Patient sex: M
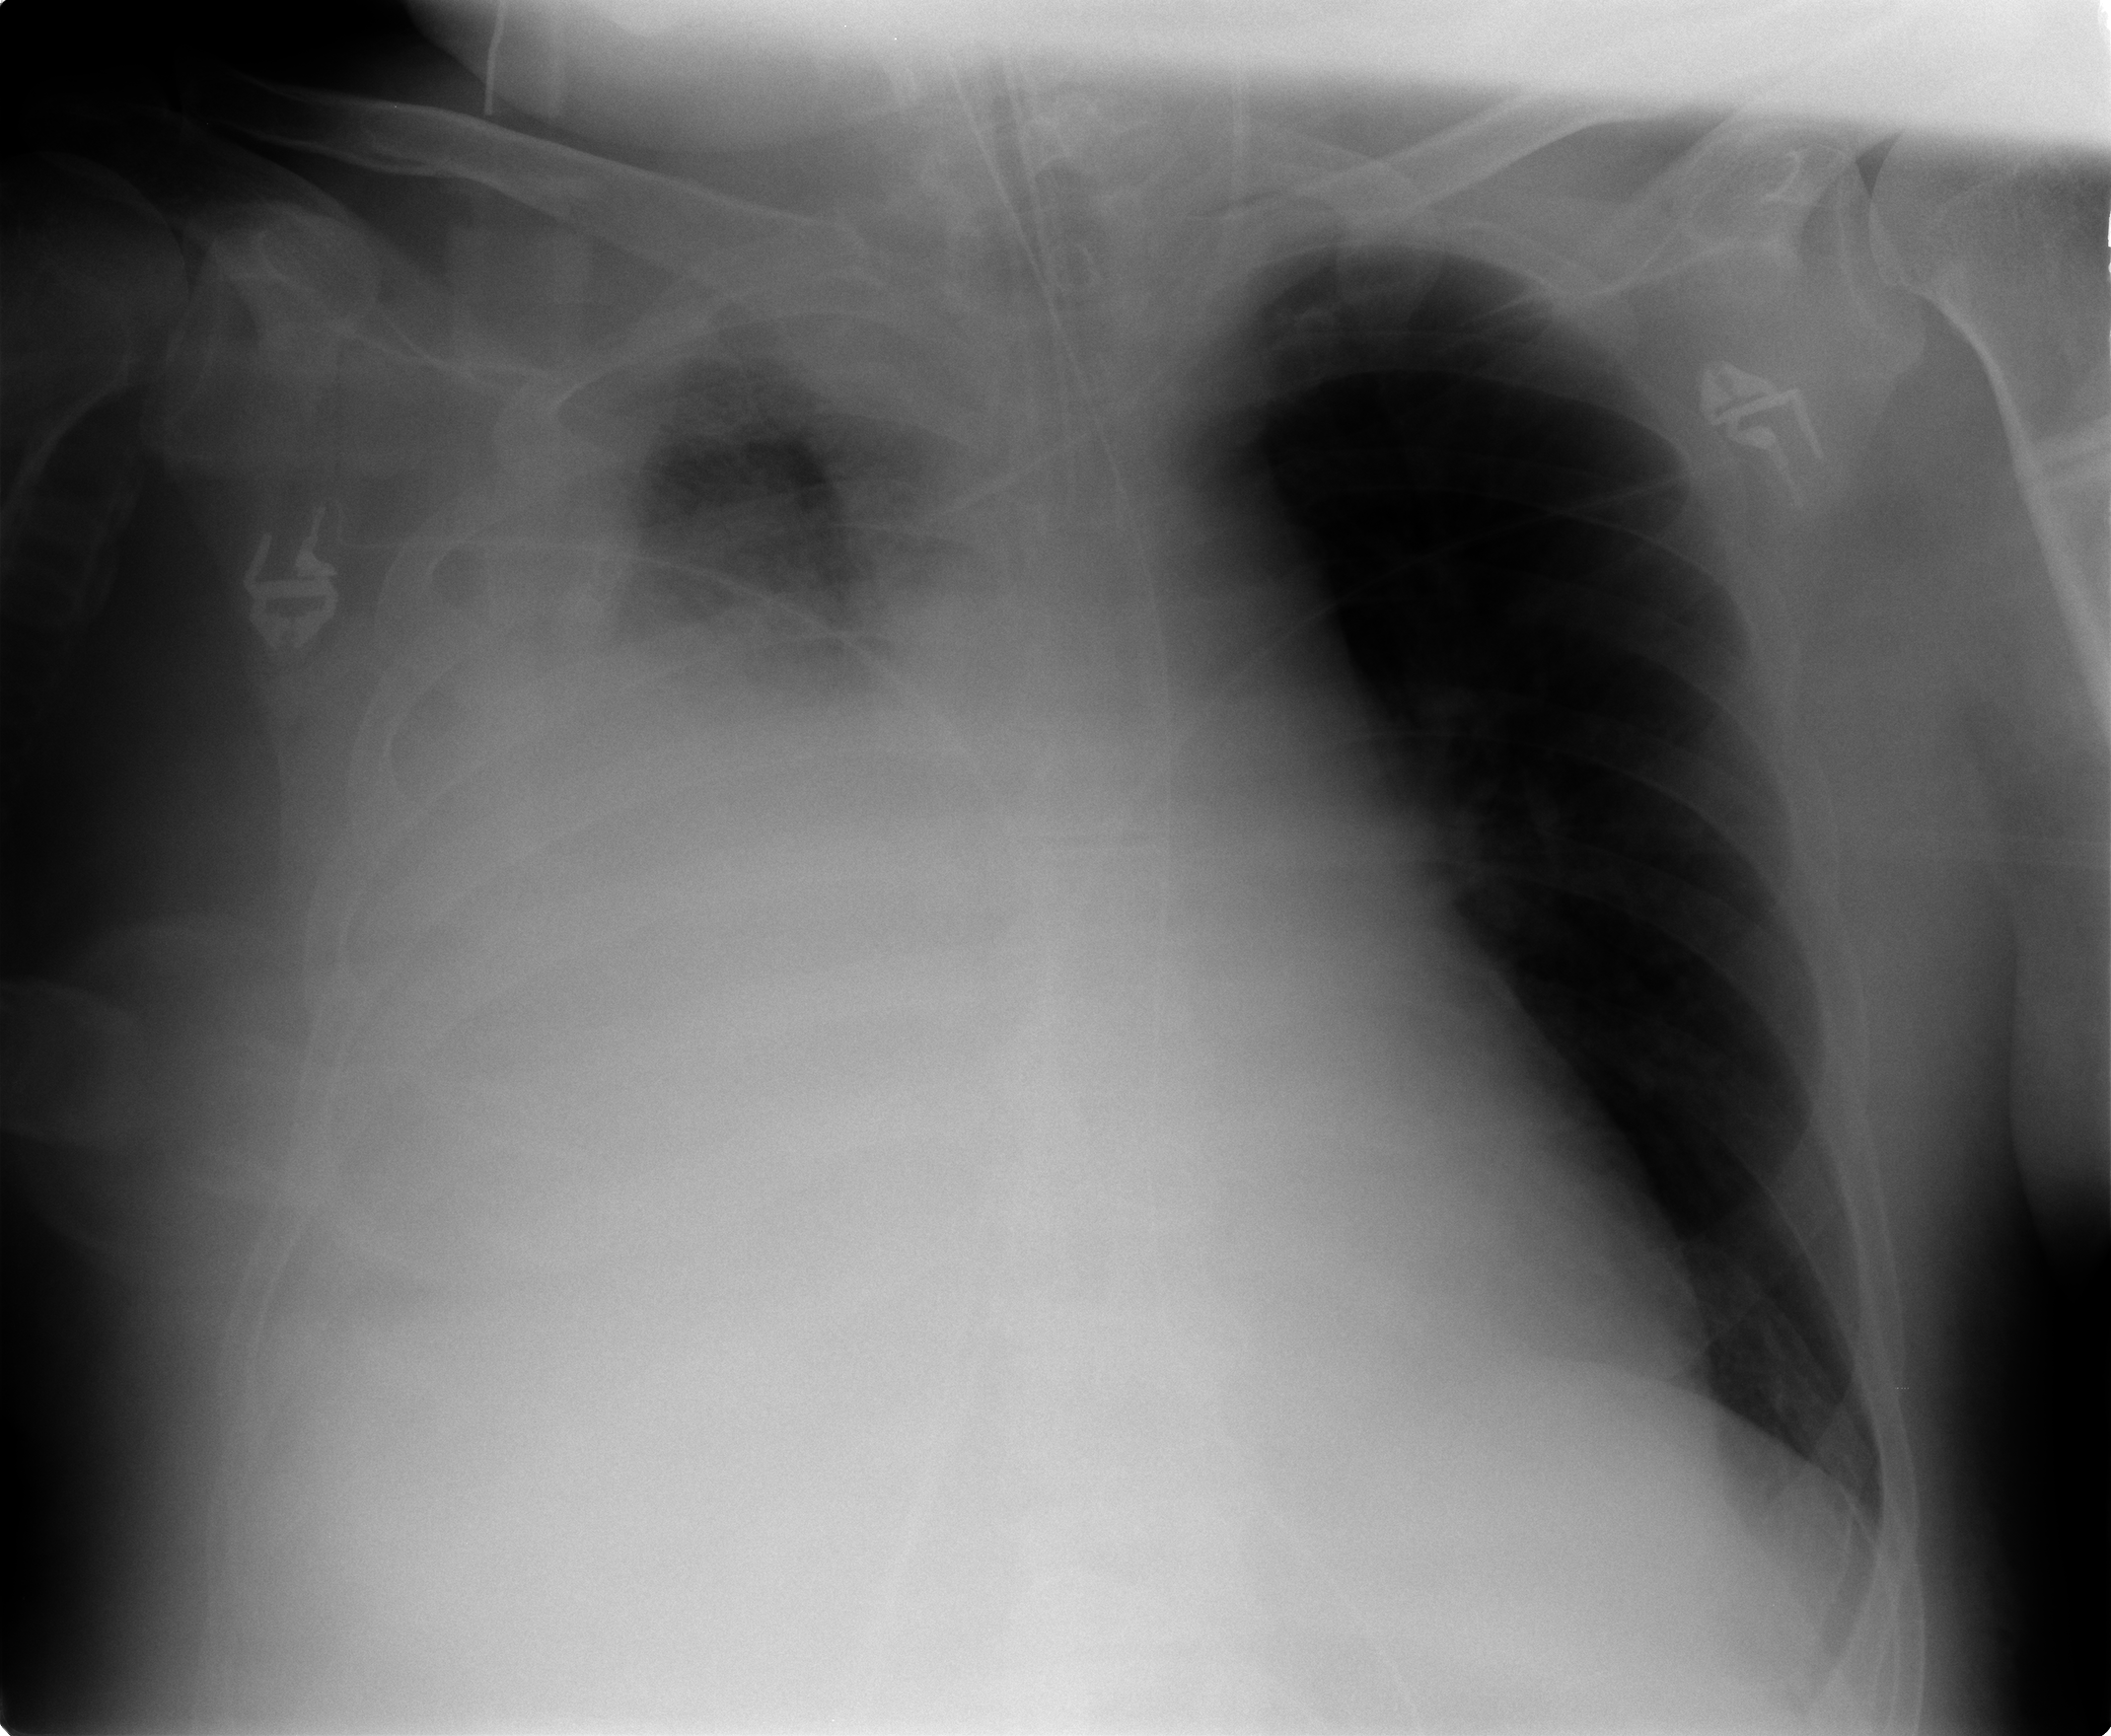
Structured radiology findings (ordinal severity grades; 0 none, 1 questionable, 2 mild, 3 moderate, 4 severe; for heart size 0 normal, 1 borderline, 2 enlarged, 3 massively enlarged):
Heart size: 2
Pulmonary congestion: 0
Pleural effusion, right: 4
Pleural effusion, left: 0
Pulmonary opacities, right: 0
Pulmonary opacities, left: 0
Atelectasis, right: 4
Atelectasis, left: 0